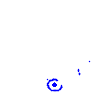
Particle: kaon